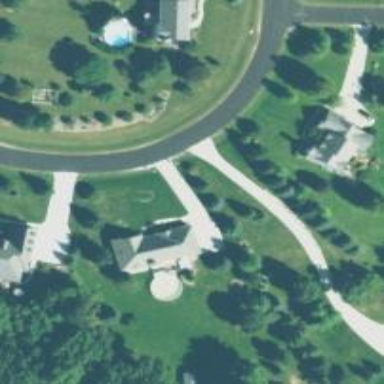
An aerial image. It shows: Driveway.